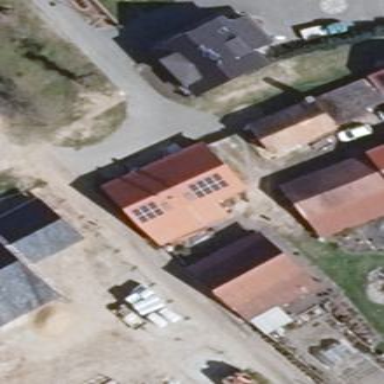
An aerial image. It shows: Residential building.